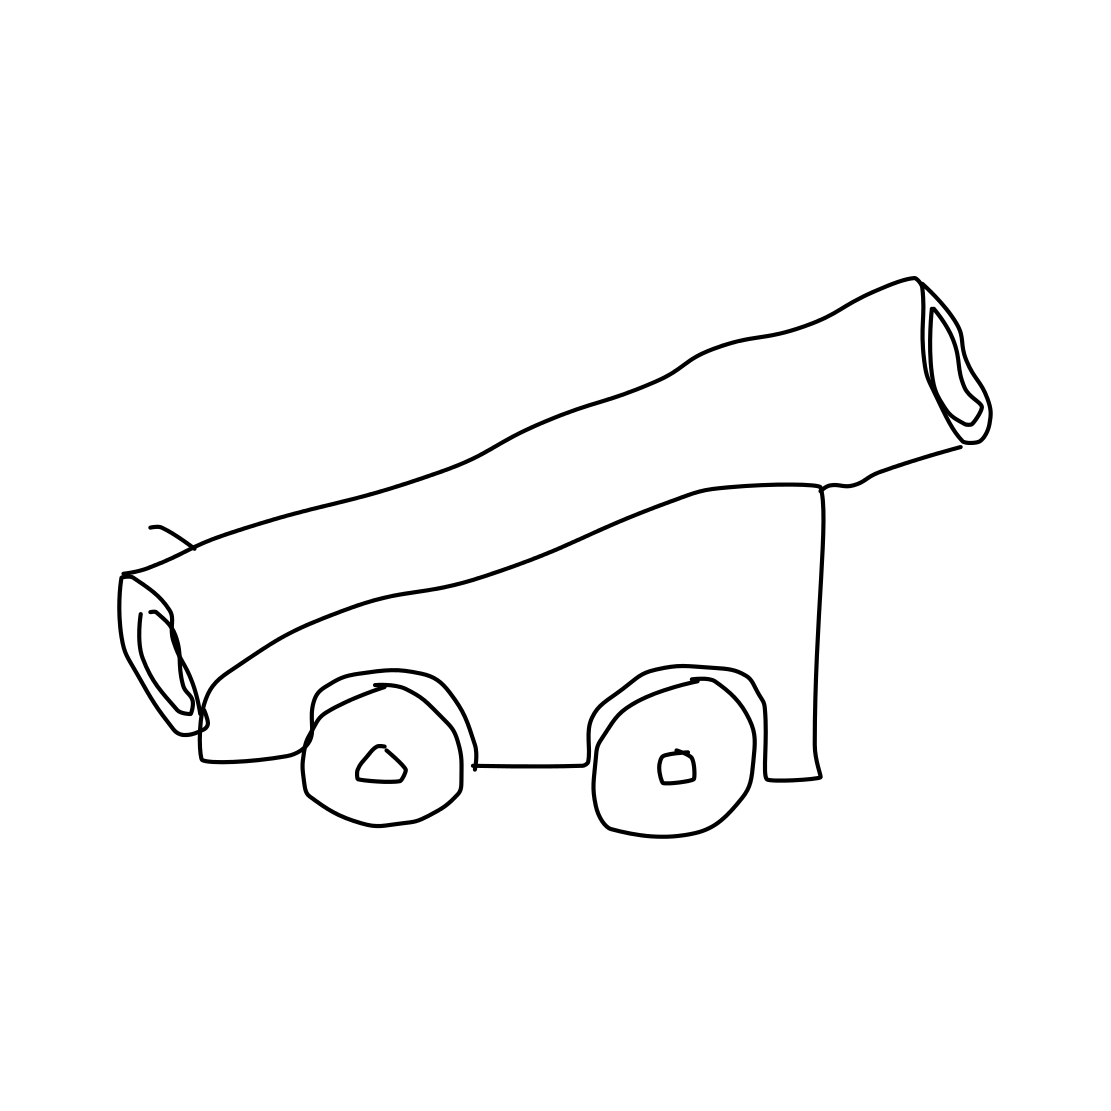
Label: cannon